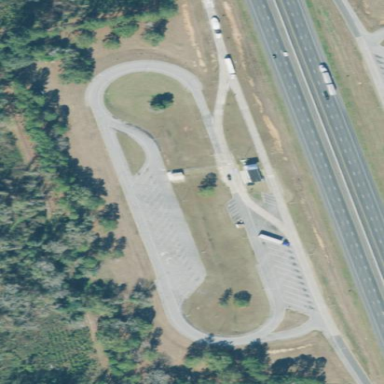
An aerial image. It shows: Rest area along the road with weigh station.